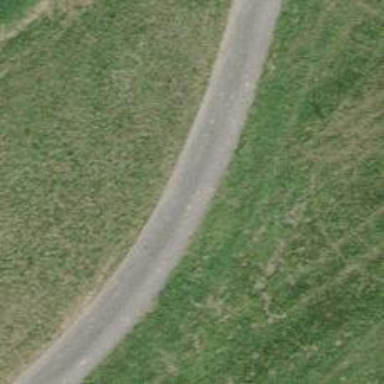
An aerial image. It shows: Track with fine gravel surface of grade2.